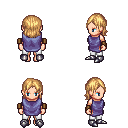
a pixel art fantasy rpg character, female body template, human, light skin, chain tabard jacket, white pants, light blonde long bangs hairstyle, leather bracers, metal boots, four views (front, back, left, right), 2x2 character sprite sheet, small pixel art, hard edges, no anti-aliasing